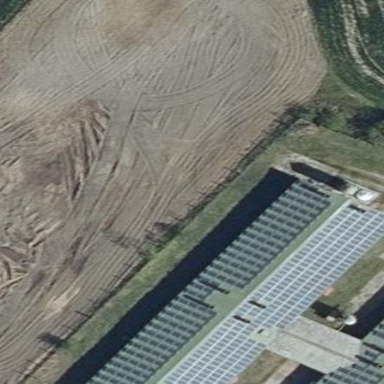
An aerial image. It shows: Solar photovoltaic panel generating electricity. It is small installation located on building.